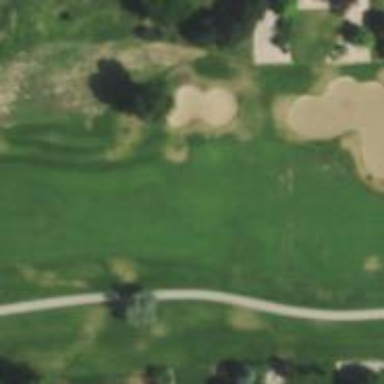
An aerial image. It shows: View of golf hole.